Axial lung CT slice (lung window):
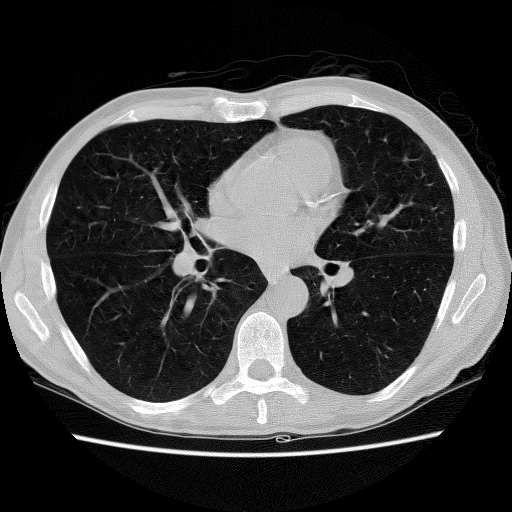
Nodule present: no